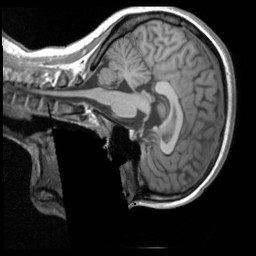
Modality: T1w
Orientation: sagittal
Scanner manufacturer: siemens
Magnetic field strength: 3 T
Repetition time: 1.9 s
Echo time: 0.00267 s